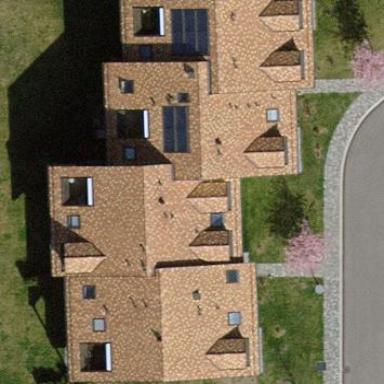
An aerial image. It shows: Semidetached house.